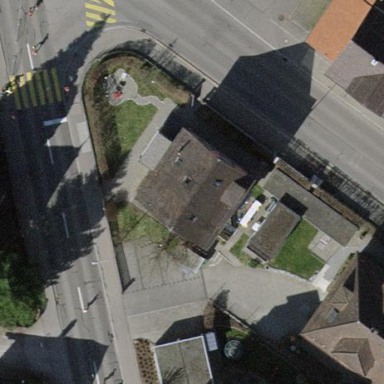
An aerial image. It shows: Building.